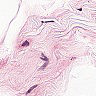
Metastatic tissue present: no